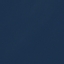
Land use / land cover: SeaLake